Question: I have a problem. I want to create a form, and i want to post selected value, but i also want to add extra info to each combobox option which i dont want to send.

I have that options in combo. And i want to send only value before BuildDate. I can trim that value after send - using
'$rev = $_GET['version']); $temp = explode(" ", $rev); $rev = $temp[0];'
but i would like to not see this in url
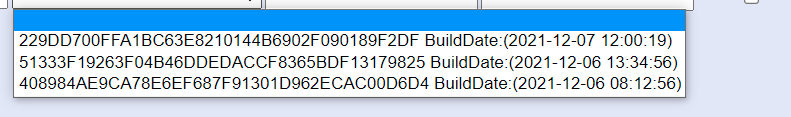
Answer: If you put the ID as the 'value' attribute in each 'option', that value only will be submitted to the the server, instead of the visible text.
E.g.
'''
<select name="yourdropdown">
<option value="A">A - 100</option>
<option value="B">B - 200</option>
</select>
'''
In that example, if the first option is selected then only 'A' is submitted to the server, because that's the 'value' of the option.
Documentation: <URL>
Also, if you don't want form data to be visible in the URL, you can submit the data via POST (rather than the default GET) - that way the data is transmitted in the body of the request instead.